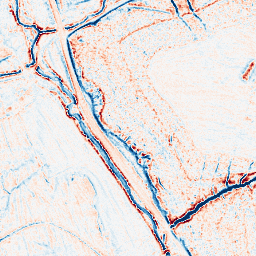
Category: edge_preserving
Decomposition family: anisotropic_diffusion
Decomposition parameters: iterations: 10
kappa: 100
gamma: 0.15
Upsampling method: sinc_hamming
Upsampling parameters: scale: 8
kernel_size: 16
Upsampling scale: 8